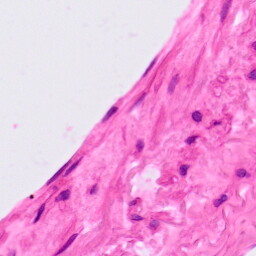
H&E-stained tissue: Lung